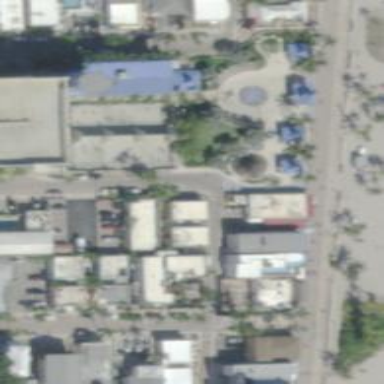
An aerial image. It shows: Fitness station in leisure land area.